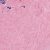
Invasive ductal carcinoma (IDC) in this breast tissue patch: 1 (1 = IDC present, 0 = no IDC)